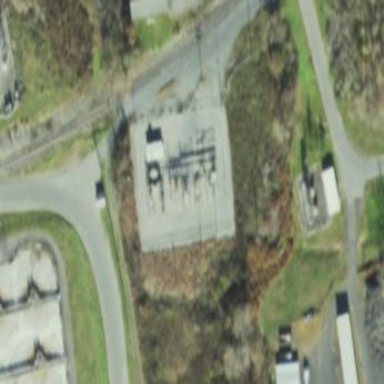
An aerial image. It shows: Distribution level power substation.